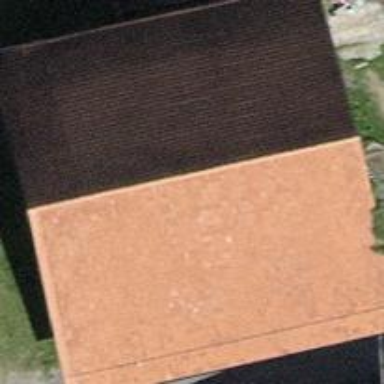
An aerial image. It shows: Building.